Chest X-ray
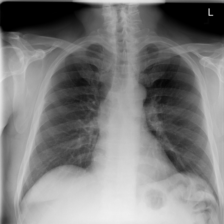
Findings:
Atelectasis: negative
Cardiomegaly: negative
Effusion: negative
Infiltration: negative
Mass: negative
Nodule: negative
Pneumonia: negative
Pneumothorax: negative
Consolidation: negative
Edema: negative
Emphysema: negative
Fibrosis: negative
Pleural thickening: negative
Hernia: negative